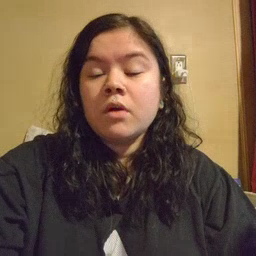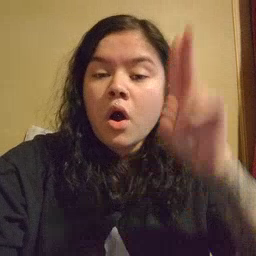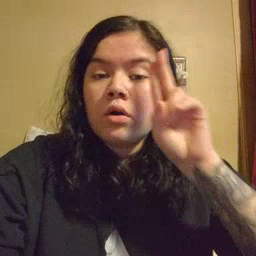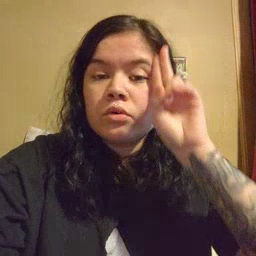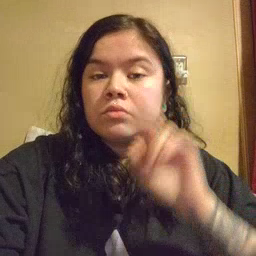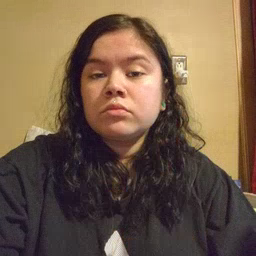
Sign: uncle